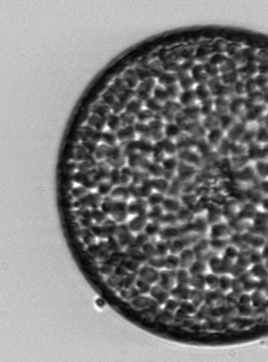
Label: Coscinodiscus